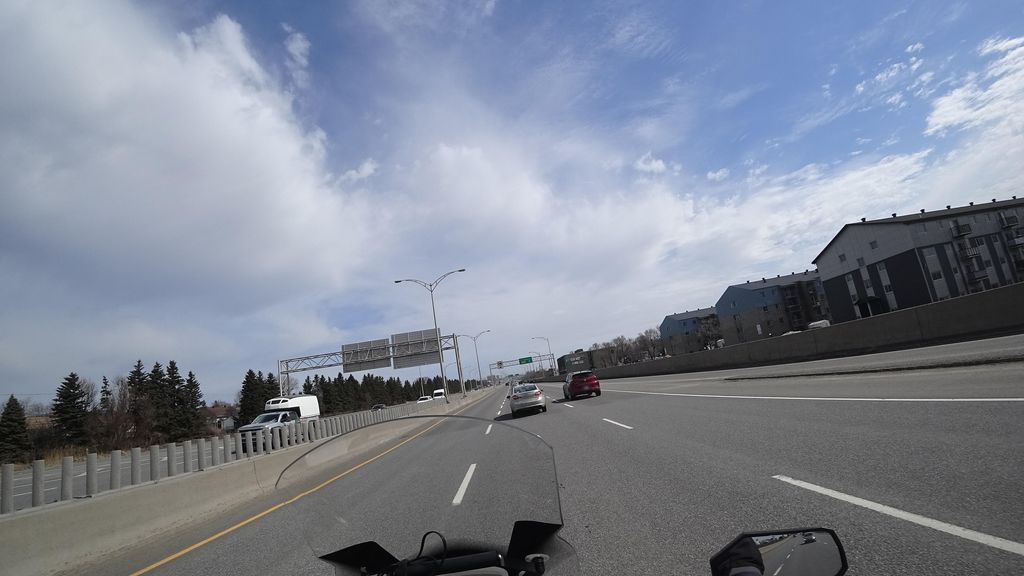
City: quebec_city